【题型】证明题　【知识点】平面几何　【难度】hard
【数学模型】（1）如图1，在矩形 $ABCD$ 中，$AB = 3$，$BC = 5$，点 $E$、$F$ 分别在边 $AD$、$AB$ 上，$CE \perp DF$，垂足为点 $O$，则 $\frac{DF}{CE} = \underline{\ \ \ \ \ \ }$。

【模型探究】（2）如图2，在平行四边形 $ABCD$ 中，点 $E$、$F$ 分别在边 $AD$、$AB$ 上，$DF$ 与 $CE$ 交于点 $O$，且 $\angle FOC = \angle A$，请证明：$DF \cdot AB = AD \cdot CE$；

【拓展应用】（3）如图3，白云小区有一块四边形绿地 $ABCD$，为了居民出行方便计划在四边形 $ABCD$ 中修两条小路，在边 $AD$ 上取一点 $E$，连接 $DB$ 与 $CE$ 交于点 $O$，$BD$、$CE$ 即为规划的两条小路，其中 $AD = 155\mathrm{m}$，$AB =70\mathrm{m}$,$\angle A = \angle BCD = \angle BOC = 120^\circ$，且 $\frac{CD}{BC} = \frac{3}{4}$，求两条小路长度的比，即求 $\frac{BD}{CE}$ 的值.

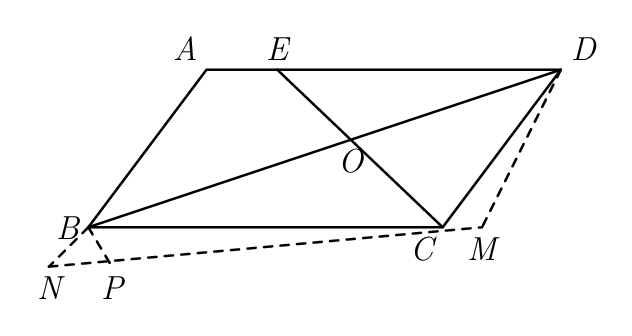
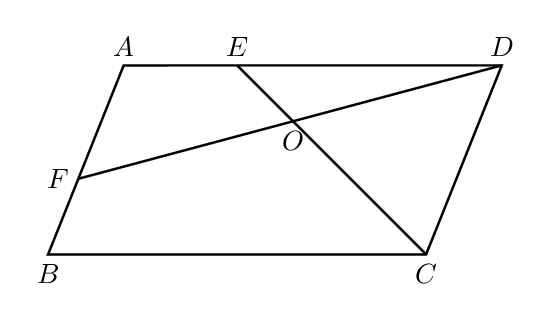
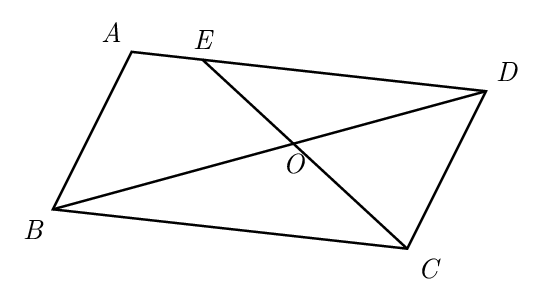
【解答】
【答案】（1）$\frac{5}{3}$；（2）证明见解析；（3）$\frac{31}{18}$

【分析】（1）证明 $\triangle DAF \backsim \triangle CDE$，根据相似三角形对应边成比例即可求解；

（2）当 $\angle FOC = \angle A$ 时，可证明 $\triangle ODE \backsim \triangle ADF$ 得到 $\frac{DF}{DA} = \frac{DE}{OD}$，再证明 $\triangle DCE \backsim \triangle OCD$，得到 $\frac{DE}{OD} = \frac{CE}{CD}$，可得 $\frac{DF}{DA} = \frac{CE}{AB}$，即 $\frac{DF}{CE} = \frac{AD}{AB}$；

（3）如图所示，过点 $C$ 作 $CN \parallel AD$ 交 $AB$ 延长线于 $N$，过点 $D$ 作 $DM \parallel AB$ 交 $NC$ 延长线于 $M$，则四边形 $DANM$ 是平行四边形，证明 $\triangle ODE \backsim \triangle ADB$，则 $\frac{DE}{OD} = \frac{BD}{AD}$，再证 $\triangle DCE \backsim \triangle OMD$，得 $\frac{DE}{OD} = \frac{CE}{DM}$，则 $\frac{BD}{CE} = \frac{AD}{DM}$，在 $MN$ 上取一点 $P$，使 $NP = NB$，连接 $BP$，证 $\triangle PBN$ 是等边三角形，得 $BP = NB = NP$，$\angle BPN = 60^\circ$，然后证 $\triangle PBC \backsim \triangle MCD$，得 $\frac{CM}{BN} = \frac{DM}{CP} = \frac{CD}{BC} = \frac{3}{4}$，设 $DM = 3x\mathrm{m}$，则 $PC = 4x\mathrm{m}$，$BP = PN = NB = (3x - 70)\mathrm{m}$，从而由 $MN = PN + PC + CM = 155$，得出方程，求出 $x = 30$，即可解决问题。

【详解】解：（1）$\because$ 四边形 $ABCD$ 是矩形，

$\therefore \angle A = \angle CDE = 90^\circ$，$AD = BC = 5$，$CD = AB = 3$，

$\therefore \angle AFD + \angle ADF = 90^\circ$，

$\because CE \perp DF$，

$\therefore \angle EOD = 90^\circ$，

$\therefore \angle ADF + \angle CED = 90^\circ$，

$\therefore \angle CED = \angle AFD$，

$\therefore \triangle DAF \backsim \triangle CDE$，

$\therefore \frac{AD}{CD} = \frac{DF}{CE}$，

$\because AD = 5$，$CD = 3$，

$\therefore \frac{DF}{CE} = \frac{AD}{CD} = \frac{5}{3}$，

故答案为：$\frac{5}{3}$；

（2）$\because \angle FOC = \angle A$，$\angle DOE = \angle FOC$，

$\therefore \angle DOE = \angle A$，

又 $\because \angle ODE = \angle ADF$，

$\therefore \triangle ODE \backsim \triangle ADF$，

$\therefore \frac{DF}{DE} = \frac{DA}{OD}$，

$\because$ 四边形 $ABCD$ 是平行四边形，

$\therefore CD \parallel AB$，$AB = CD$，

$\therefore \angle A + \angle ADC = 180^\circ$，

又 $\because \angle FOC + \angle COD = 180^\circ$，

$\therefore \angle ADC = \angle COD$，

$\because \angle DCE = \angle OCD$，

$\therefore \triangle DCE \backsim \triangle OCD$，

$\therefore \frac{DE}{OD} = \frac{CE}{CD}$，

$\therefore \frac{DF}{DA} = \frac{CE}{CD}$，

$\therefore \frac{DF}{DA} = \frac{CE}{AB}$，

$\therefore DF \cdot AB = AD \cdot CE$；

（3）如图所示，过点 $C$ 作 $CN \parallel AD$ 交 $AB$ 延长线于 $N$，过点 $D$ 作 $DM \parallel AB$ 交 $NC$ 延长线于 $M$，则四边形 $DANM$ 是平行四边形，

$\therefore \angle M = \angle A = 120^\circ$，$DM = AN$，$MN = AD = 155\frac{1}{2}$，

同（2）可得 $\frac{BD}{CE} = \frac{AD}{DM}$，

在 $NM$ 上取一点 $P$ 使得 $NB = NP$，连接 $BP$，

$\because AD \parallel MN$，$\angle A = 120^\circ$，

$\therefore \angle N = 60^\circ$，

$\therefore \triangle NBP$ 是等边三角形，

$\therefore BP = NB = NP$，$\angle BPN = 60^\circ$，

$\therefore \angle BPC = 120^\circ = \angle M$；

$\because \angle BCD = 120^\circ$，

$\therefore \angle PCB + \angle PBC = 60^\circ = \angle PCB + \angle MCD$，

$\therefore \angle PBC = \angle MCD$，

$\therefore \triangle PBC \backsim \triangle MCD$，

$\therefore \frac{CM}{PB} = \frac{DM}{PC} = \frac{CD}{BC} = \frac{3}{4}$，

设 $DM = 3x\mathrm{m}$，则 $PC = 4x\mathrm{m}$，$BP = PN = BN = AN - AB = (3x - 70)\mathrm{m}$，

$\therefore CM = \frac{3}{4}PB = \left(\frac{9}{4}x - \frac{210}{4}\right)\mathrm{m}$，

$\because MN = PN + PC + CM = 155$，

$\therefore 3x - 70 + 4x + \frac{9}{4}x - \frac{210}{4} = 155$，

解得 $x = 30$，

$\therefore DM = 3x = 90\mathrm{m}$，

$\therefore \frac{BD}{CE} = \frac{AD}{DM} = \frac{155}{90} = \frac{31}{18}$.

【点睛】本题主要考查了相似三角形的性质与判定，平行四边形的性质与判定，矩形的性质，等边三角形的性质与判定等等，熟知相似三角形的性质与判定条件是解题的关键.
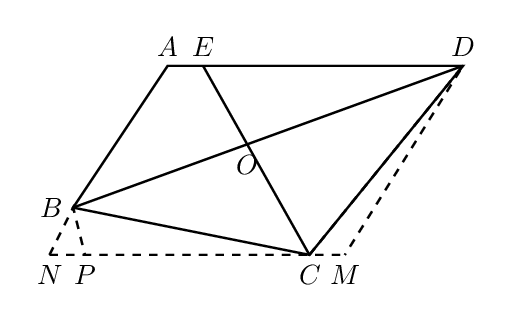